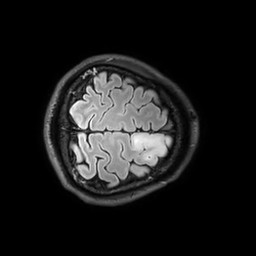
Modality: FLAIR
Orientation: axial
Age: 28
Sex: male
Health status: ill
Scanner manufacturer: philips
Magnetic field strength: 3 T
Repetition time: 4.8 s
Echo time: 0.2989 s